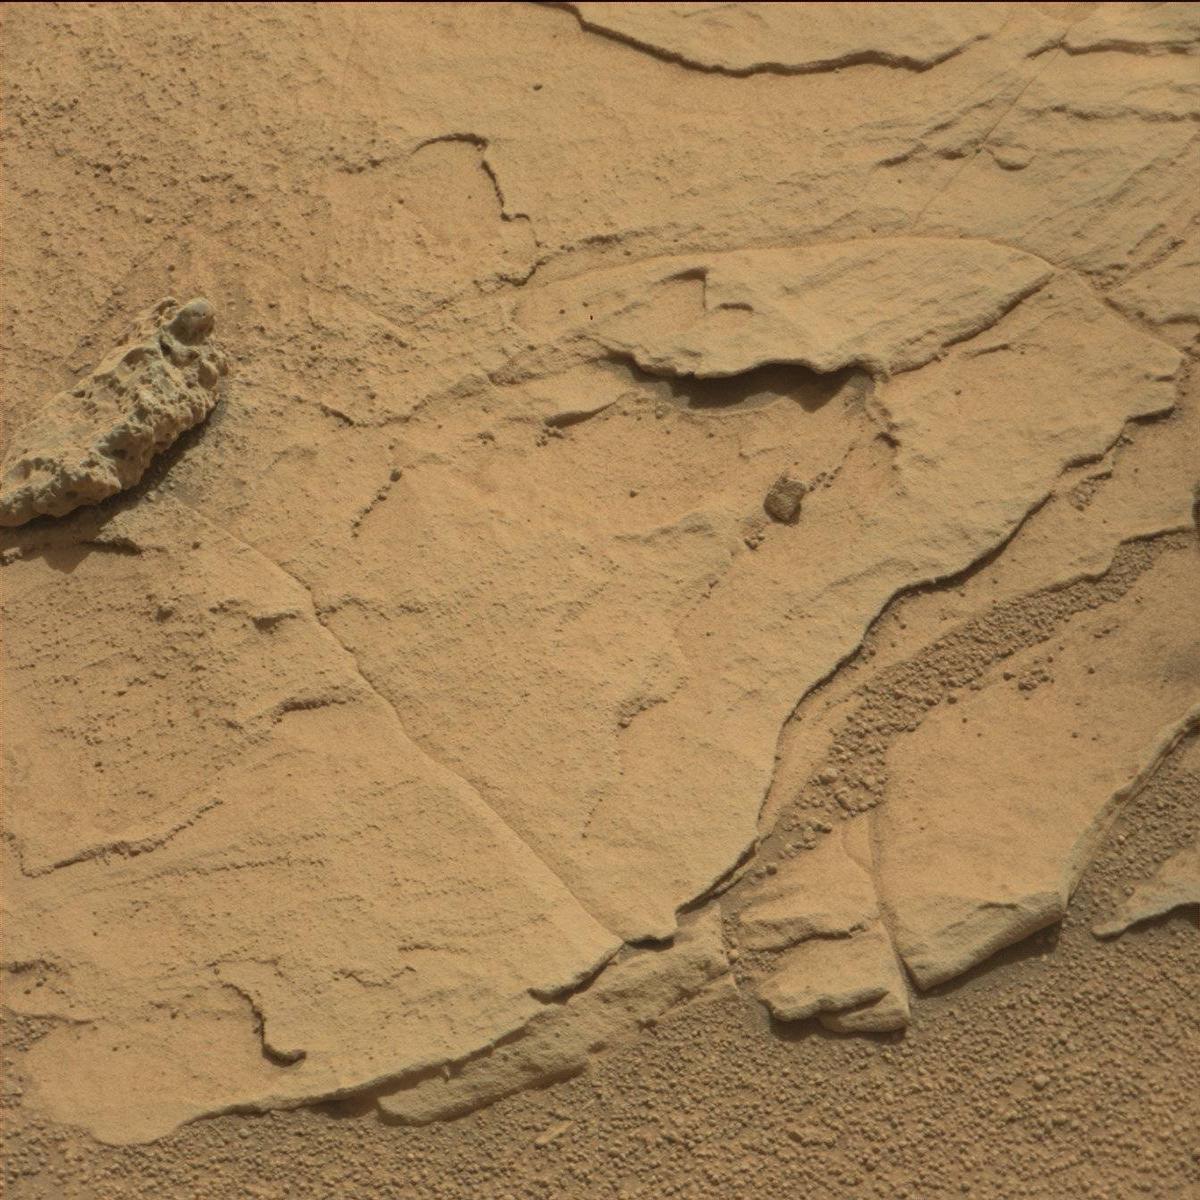
Terrain classes present: Bedrock, Rock, Sand / Soil